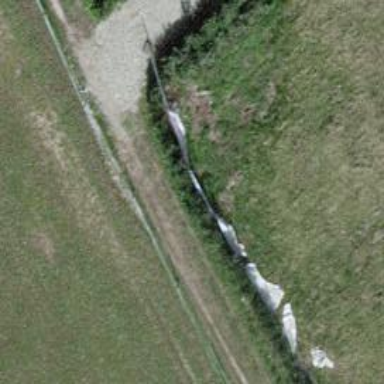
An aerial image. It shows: Lift gate barrier.